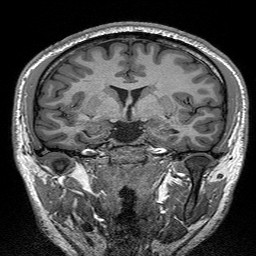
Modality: T1w
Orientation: sagittal
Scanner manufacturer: siemens
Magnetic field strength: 3 T
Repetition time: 2.3 s